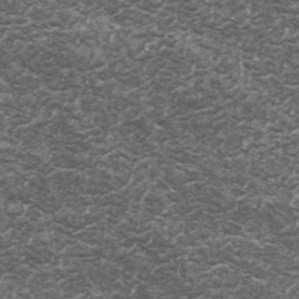
Label: frost